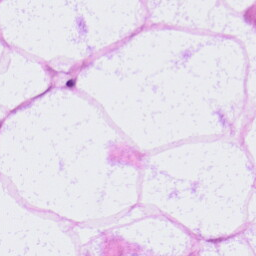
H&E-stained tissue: LymphNode